Question: I'm working on a navigation bar that will work on any screen sizes. For large screens, it's easy with two containers 'float: left;' and 'float: right;'. However the problem is when the screen goes too small or when there's too much content, the containers go on two separate lines and it looks bad.
Here's what I want to achieve (the last figure). The green rectangle indicates screen area (display width) and my desired behavior of elements on different widths.
>
This is the code I have for now, with the addition of 'resize: horizontal;' on the root container for easier testing.
'''
* {
font-family: sans-serif;
}
nav {
width: 400px;
overflow: scroll hidden;
background-color: #EEE;
border: 2px solid black;
resize: horizontal;
}
.nav-left {
float: left;
display: flex;
}
.nav-right {
float: right;
display: flex;
}
.nav-item {
display: inline-block;
background-color: #00C;
color: #FFF;
padding: 1rem;
}
.nav-item:hover {
background-color: #08F;
}
'''
'''
<nav>
<div class="nav-left">
<div class="nav-item">Left</div>
<div class="nav-item">Left</div>
<div class="nav-item">Left</div>
</div>
<div class="nav-right">
<div class="nav-item">Right</div>
<div class="nav-item">Right</div>
<div class="nav-item">Right</div>
</div>
</nav>
'''
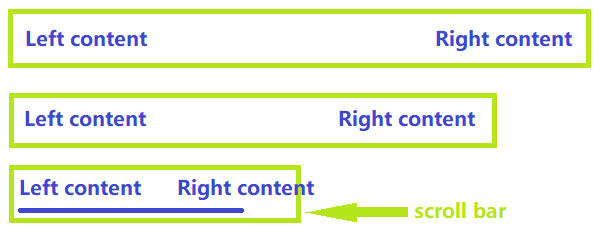
Answer: Instead of why not make the 'nav' also a flexbox, given that you are already using a for the 'nav-left' and 'nav-right' elements.
See demo below:
'''
* {
font-family: sans-serif;
}
nav {
width: 400px;
overflow: scroll hidden;
background-color: #EEE;
border: 2px solid black;
resize: horizontal;
display: flex; /* added */
justify-content: space-between; /* spread them horizontally */
}
.nav-left {
float: left;
display: flex;
}
.nav-right {
float: right;
display: flex;
}
.nav-item {
display: inline-block;
background-color: #00C;
color: #FFF;
padding: 1rem;
}
.nav-item:hover {
background-color: #08F;
}
'''
'''
<nav>
<div class="nav-left">
<div class="nav-item">Left</div>
<div class="nav-item">Left</div>
<div class="nav-item">Left</div>
</div>
<div class="nav-right">
<div class="nav-item">Right</div>
<div class="nav-item">Right</div>
<div class="nav-item">Right</div>
</div>
</nav>
'''